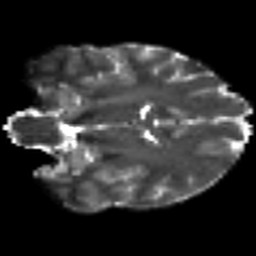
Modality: T2w
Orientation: coronal
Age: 22
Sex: male
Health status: ill
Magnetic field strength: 3 T
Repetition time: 8.4 s
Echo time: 0.0926 s